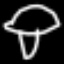
Label: mushroom